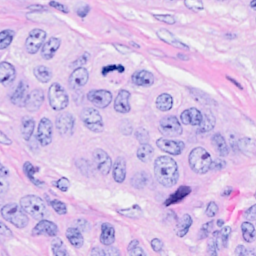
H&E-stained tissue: Breast